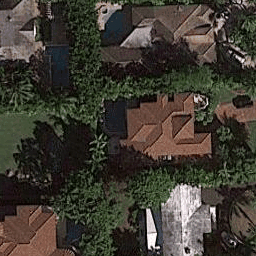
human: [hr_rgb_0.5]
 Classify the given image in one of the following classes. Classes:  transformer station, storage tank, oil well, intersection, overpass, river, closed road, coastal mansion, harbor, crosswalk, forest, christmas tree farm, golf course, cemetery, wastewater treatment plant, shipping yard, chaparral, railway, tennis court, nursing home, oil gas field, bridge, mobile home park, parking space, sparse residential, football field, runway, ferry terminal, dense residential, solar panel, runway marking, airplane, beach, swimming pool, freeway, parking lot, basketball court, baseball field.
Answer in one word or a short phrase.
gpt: coastal mansion